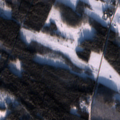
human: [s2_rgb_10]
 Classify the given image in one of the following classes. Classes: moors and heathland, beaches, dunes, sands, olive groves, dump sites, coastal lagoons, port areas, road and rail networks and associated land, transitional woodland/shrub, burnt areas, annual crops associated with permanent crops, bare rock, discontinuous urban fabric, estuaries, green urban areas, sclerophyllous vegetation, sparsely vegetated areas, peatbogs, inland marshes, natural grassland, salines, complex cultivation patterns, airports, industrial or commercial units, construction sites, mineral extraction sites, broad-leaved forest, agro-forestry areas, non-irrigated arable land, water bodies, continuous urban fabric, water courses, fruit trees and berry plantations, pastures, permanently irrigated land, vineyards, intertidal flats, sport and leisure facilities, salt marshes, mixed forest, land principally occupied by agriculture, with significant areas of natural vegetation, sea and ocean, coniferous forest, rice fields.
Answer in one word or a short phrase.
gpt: land principally occupied by agriculture, with significant areas of natural vegetation, coniferous forest, mixed forest